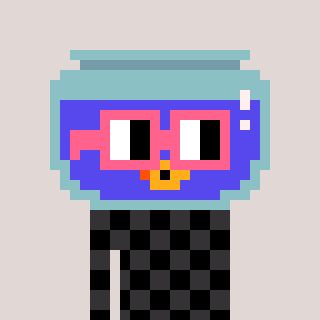
a pixel art character with square pink glasses, a goldfish-shaped head and a grayscale-colored body on a warm background